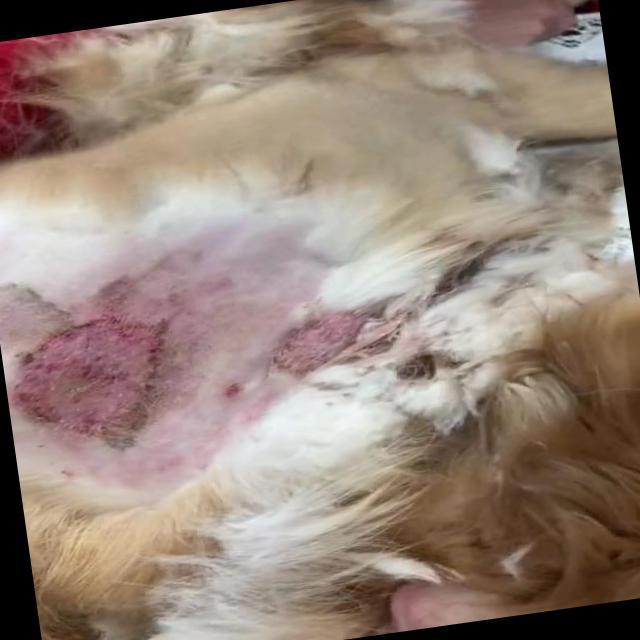
Canine dermatitis — inflammation of the skin presenting with erythema, pruritus, papules, and excoriation. May be allergic, contact, or atopic in origin.